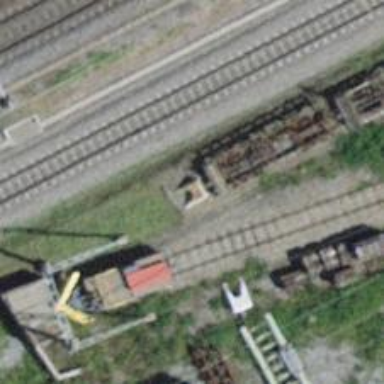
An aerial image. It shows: Railway buffer stop.